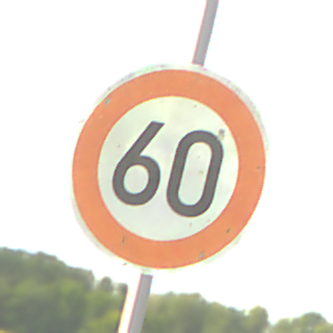
Verkehrszeichen: Geschwindigkeit60
Umgebung: Outdoor, RoadRail
Tageszeit: Midday
Wetter: PartlyCloudy
Licht: Natural
Jahreszeit: NotSpecified
Kontrast: HighContrast